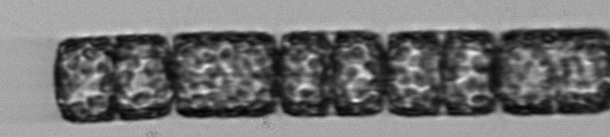
Label: Lauderia_annulata